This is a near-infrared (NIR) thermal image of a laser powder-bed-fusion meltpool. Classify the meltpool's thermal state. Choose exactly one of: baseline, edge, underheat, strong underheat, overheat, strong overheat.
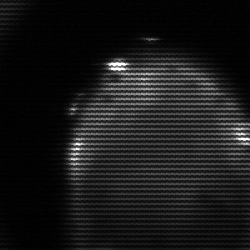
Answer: edge